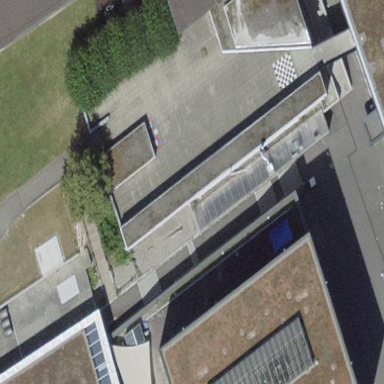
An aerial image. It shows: School building.